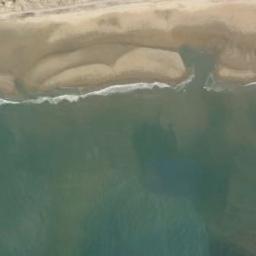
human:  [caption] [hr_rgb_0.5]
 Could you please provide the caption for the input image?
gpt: There are footprints by the beach .

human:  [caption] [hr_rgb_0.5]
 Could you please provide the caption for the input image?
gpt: The beach with khaki sand and the color of the seawater is green .

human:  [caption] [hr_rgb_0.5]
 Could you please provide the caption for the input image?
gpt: The beach consists of green seawater and a yellow coast .

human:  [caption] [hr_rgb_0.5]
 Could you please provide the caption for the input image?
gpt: Gray-blue water and yellow beach .

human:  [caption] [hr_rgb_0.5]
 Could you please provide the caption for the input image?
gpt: The sea is calm beside the beach .